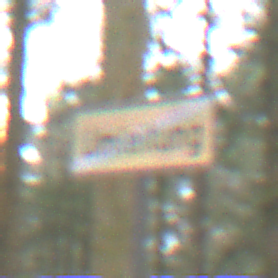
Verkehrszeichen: EndeDerUmleitungsankuendigung
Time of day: Midday
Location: Outdoor (Nature)
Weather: Overcast
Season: NotSpecified
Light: Natural